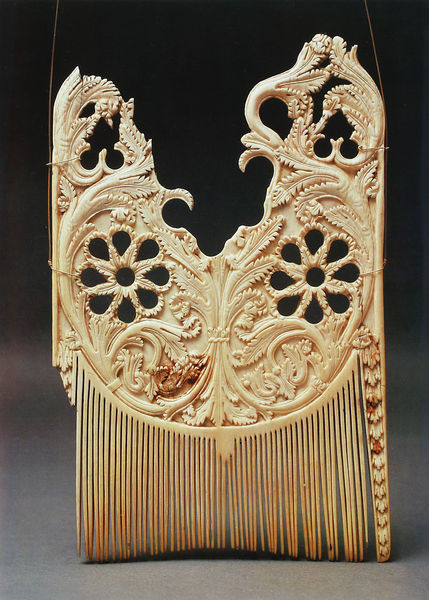
Titel: Kamm des Hl. Heribert
Standort: Herstellungsort: Metz (EU - F)
Institution: Köln, Schnütgen-Museum
Schlagwörter: blätter, weiß, gelb, blume, blumen, schmuck, blüten, rose, muster, ornament, horn, gold, stehend, blatt, pflanzen, henkel, ranken, vase, bein, kamm, symmetrie, dekor, floral, palme, foto, ranke, schnitzerei, verziert, zähne, rosette, mittelalter, blattwerk, zier, golden, harfe, durchbruch, kunsthandwerk, ziseliert, durchbrochen, bügel, pass, foro, geschnitzt, elfenbein, zahn, harve, akanthus, arkantus, blattranke, beschädigt, elfenbeinarbeit, zinken, gesägt, zierkamm, gekröse, schmuckkamm, dweiß